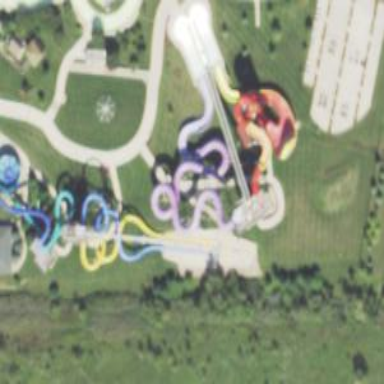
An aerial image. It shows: Water slide attraction.